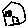
Label: house